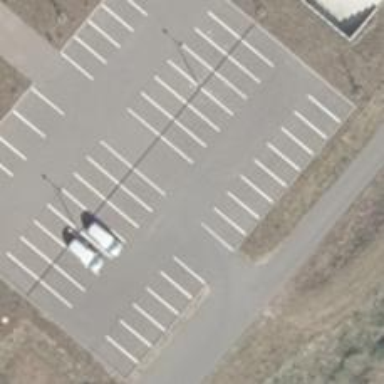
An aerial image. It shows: Asphalt road designated for service vehicles.